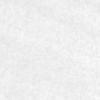
Label: no_change